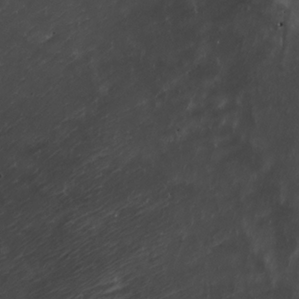
Label: non_frost